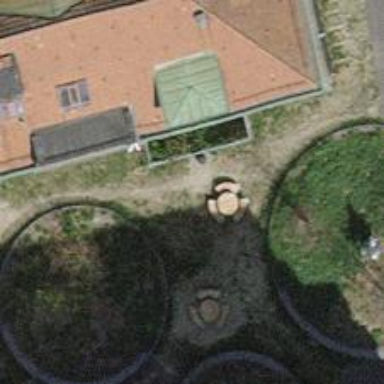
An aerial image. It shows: Picnic table located in leisure land area.